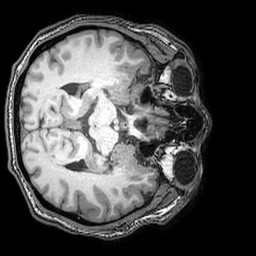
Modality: T1w
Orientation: axial
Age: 28
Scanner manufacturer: philips
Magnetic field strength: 3 T
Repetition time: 0.007 s
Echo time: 0.003501 s